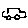
Label: car